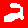
Digit: 2